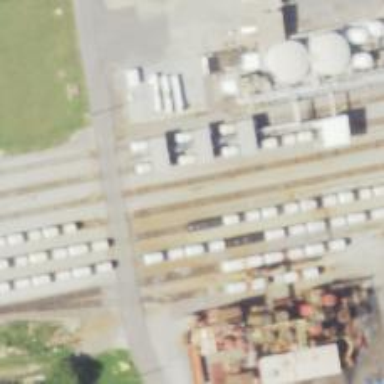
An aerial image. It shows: Rail spur service.